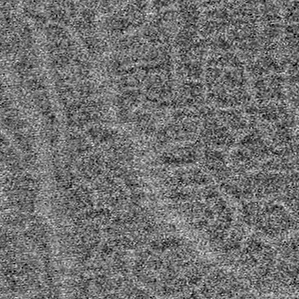
Label: frost